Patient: sex M, age 38
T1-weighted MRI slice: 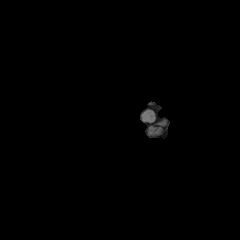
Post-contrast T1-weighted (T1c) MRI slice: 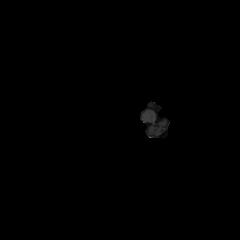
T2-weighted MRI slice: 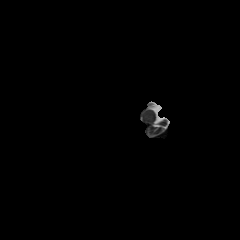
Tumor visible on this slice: no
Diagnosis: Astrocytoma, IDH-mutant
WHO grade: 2